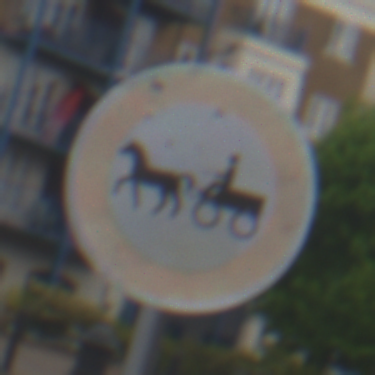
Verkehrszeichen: VerbotGespannfuhrwerke
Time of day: MorningAfternoon
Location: Outdoor (Urban)
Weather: Overcast
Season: NotSpecified
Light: Natural